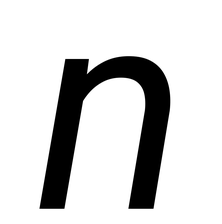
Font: Roboto-Italic_Italic